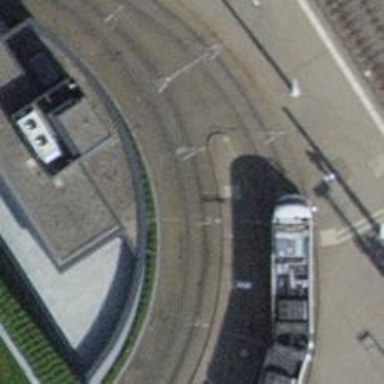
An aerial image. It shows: Tram stop with stop position for public transport.